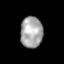
Tissue: lung
Cell type: Epithelial cells
Senescence score: 0.1591
Nuclear area (px): 681
Mean DAPI intensity: 165.837